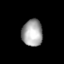
Tissue: skin
Cell type: Others
Senescence score: 0.7219
Nuclear area (px): 540
Mean DAPI intensity: 164.791